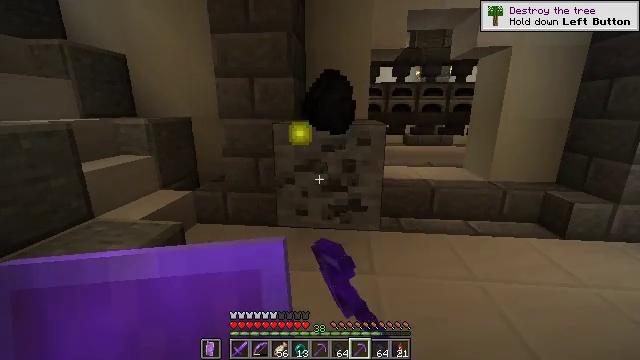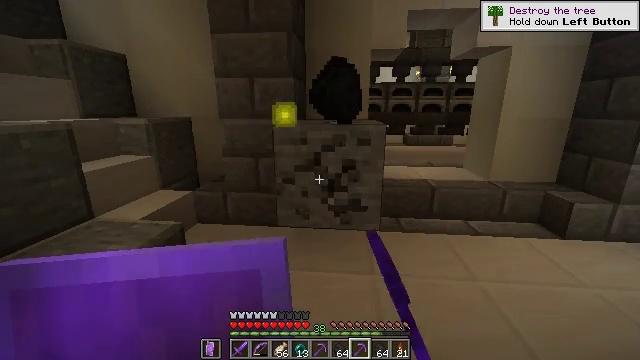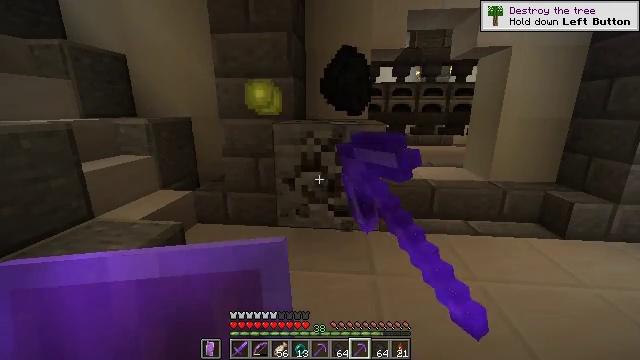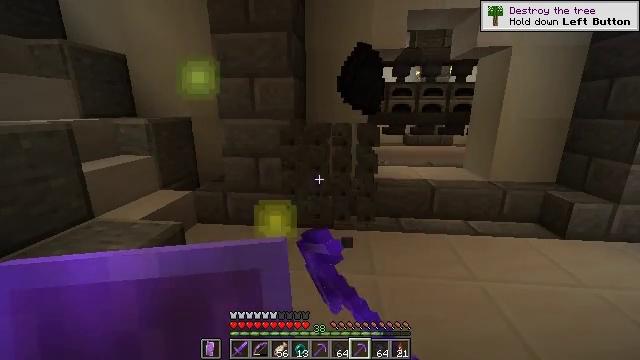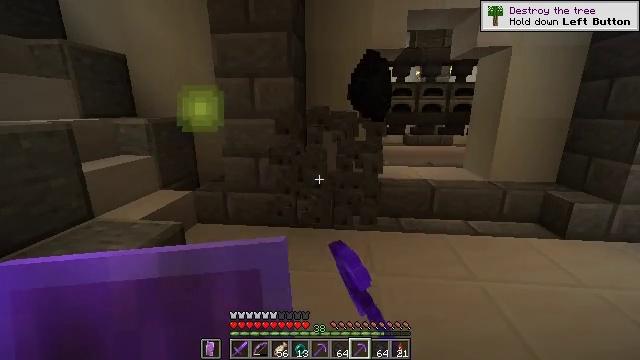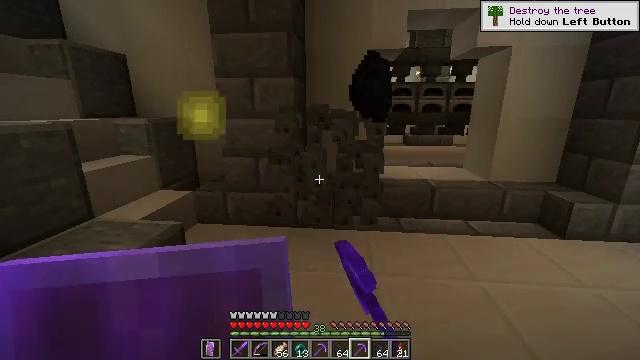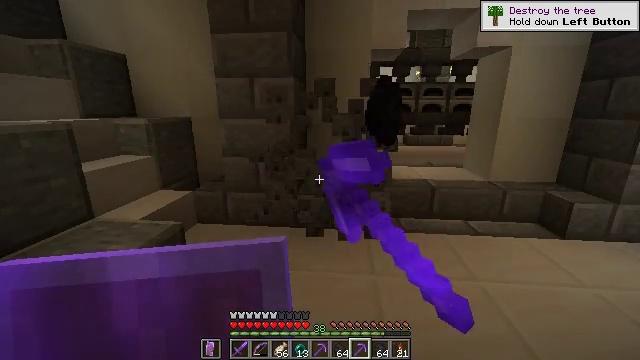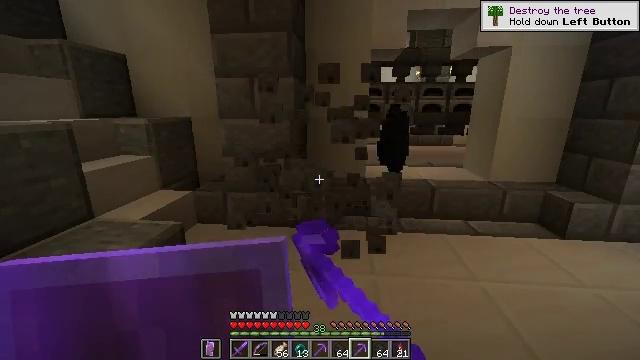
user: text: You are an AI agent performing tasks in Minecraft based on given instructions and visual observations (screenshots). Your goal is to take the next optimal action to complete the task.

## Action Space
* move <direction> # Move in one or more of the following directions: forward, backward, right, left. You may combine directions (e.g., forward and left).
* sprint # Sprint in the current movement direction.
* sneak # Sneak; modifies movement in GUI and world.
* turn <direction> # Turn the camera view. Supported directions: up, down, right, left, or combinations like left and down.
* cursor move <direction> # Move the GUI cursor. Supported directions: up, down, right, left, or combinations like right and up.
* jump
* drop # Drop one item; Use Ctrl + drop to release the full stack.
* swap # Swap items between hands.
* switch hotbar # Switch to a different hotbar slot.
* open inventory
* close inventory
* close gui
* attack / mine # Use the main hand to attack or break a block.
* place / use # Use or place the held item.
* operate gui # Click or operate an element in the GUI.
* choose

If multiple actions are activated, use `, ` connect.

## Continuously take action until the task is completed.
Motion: motion action
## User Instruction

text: Extract coal from the ore block.
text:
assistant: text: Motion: attack / mine
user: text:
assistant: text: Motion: attack / mine
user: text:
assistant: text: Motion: attack / mine
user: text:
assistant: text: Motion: attack / mine
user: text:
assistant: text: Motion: attack / mine
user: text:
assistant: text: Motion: attack / mine
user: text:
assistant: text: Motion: attack / mine
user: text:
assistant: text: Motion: attack / mine